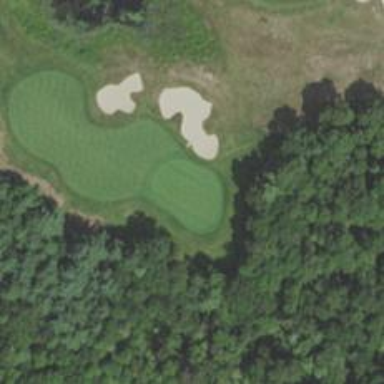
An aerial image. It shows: Golf hole.